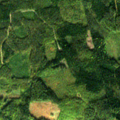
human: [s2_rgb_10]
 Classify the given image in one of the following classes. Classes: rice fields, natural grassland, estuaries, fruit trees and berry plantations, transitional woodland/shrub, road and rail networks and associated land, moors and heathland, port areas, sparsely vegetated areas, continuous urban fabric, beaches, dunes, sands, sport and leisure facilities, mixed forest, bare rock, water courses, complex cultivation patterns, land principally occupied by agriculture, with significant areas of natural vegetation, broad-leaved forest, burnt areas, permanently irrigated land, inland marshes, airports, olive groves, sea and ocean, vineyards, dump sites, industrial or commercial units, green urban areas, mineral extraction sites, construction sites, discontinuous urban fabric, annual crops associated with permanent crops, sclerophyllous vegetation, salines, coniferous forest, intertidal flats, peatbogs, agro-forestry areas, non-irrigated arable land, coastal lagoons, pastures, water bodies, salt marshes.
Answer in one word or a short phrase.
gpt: coniferous forest, mixed forest, transitional woodland/shrub